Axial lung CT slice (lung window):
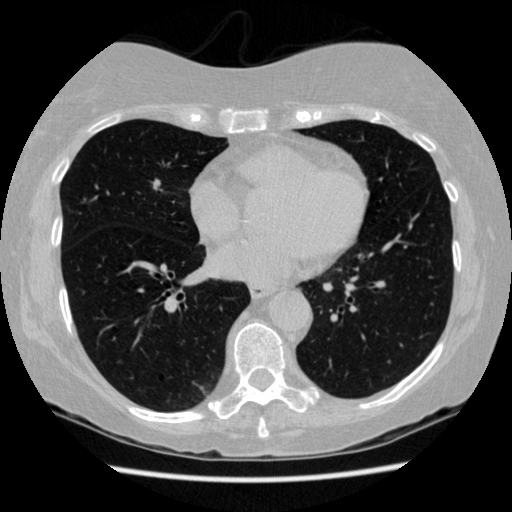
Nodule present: no